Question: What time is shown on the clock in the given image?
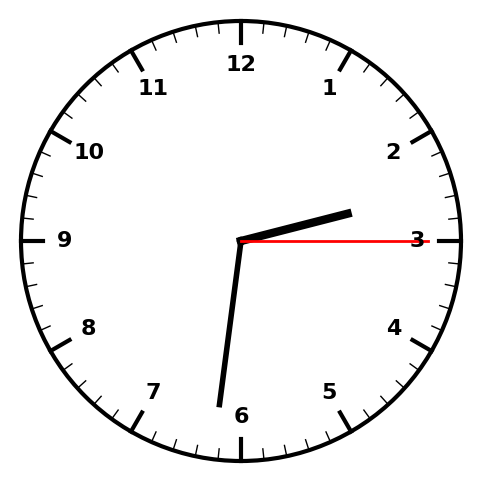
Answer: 02:31:15